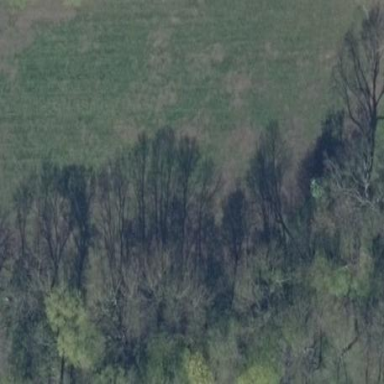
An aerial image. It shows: Deciduous forest dominated by broadleaved trees.